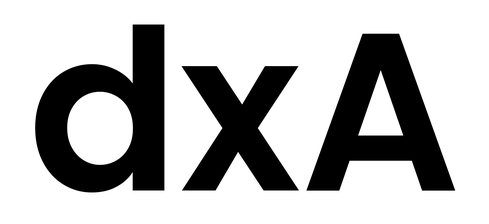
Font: Poppins-SemiBold